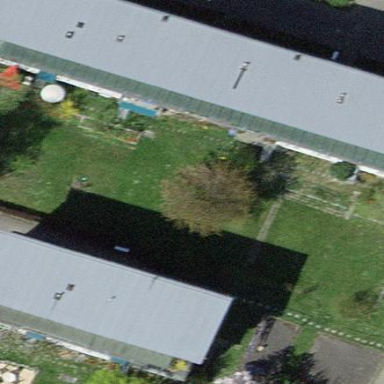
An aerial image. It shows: Apartment building with flat roof.